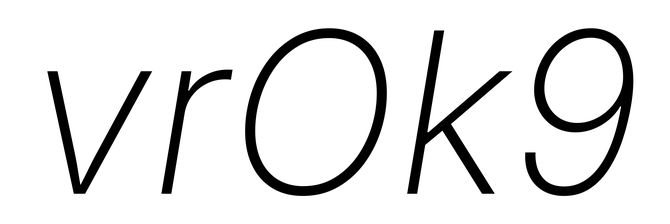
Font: Inter-Italic_ExtraLight_Italic